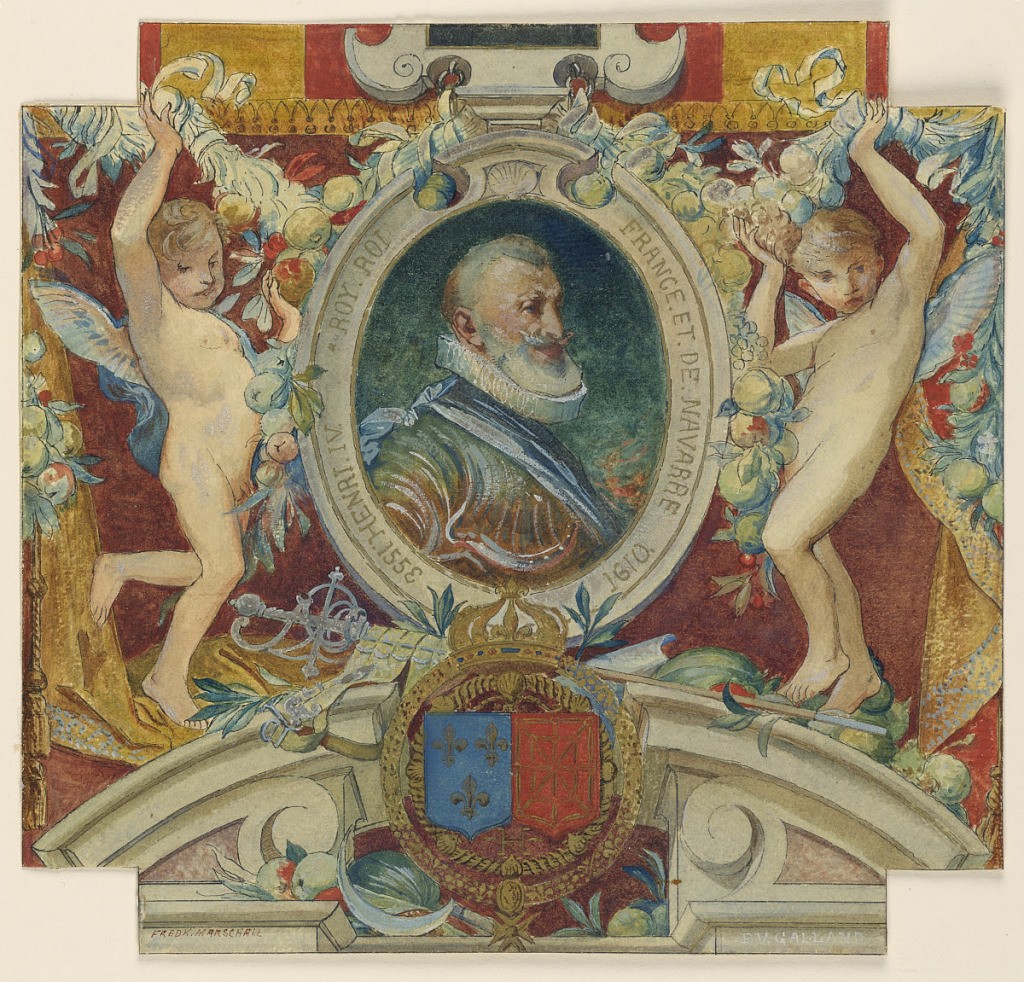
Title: Henry IV
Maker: Frederick Marschall
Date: ca. 1885
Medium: Brush and watercolor, gold on heavy paper
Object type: Drawing
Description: Overdoor painted panel containing portrait of the King facing right almost in profile. It is set in an oval frame, flanked by two winged putti, holding swags of fruit. Lower, coat of arms in gold.